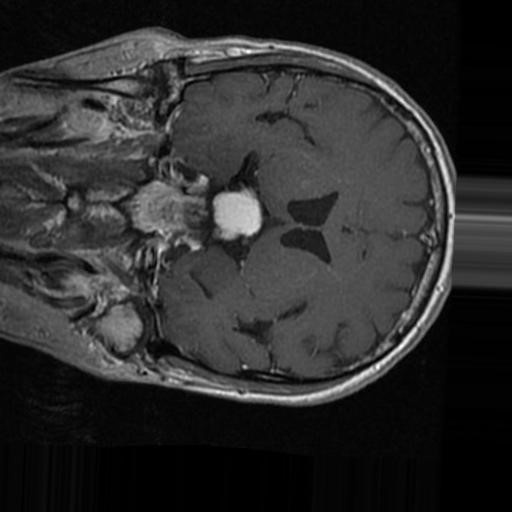
Label: brain_menin